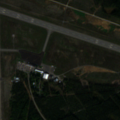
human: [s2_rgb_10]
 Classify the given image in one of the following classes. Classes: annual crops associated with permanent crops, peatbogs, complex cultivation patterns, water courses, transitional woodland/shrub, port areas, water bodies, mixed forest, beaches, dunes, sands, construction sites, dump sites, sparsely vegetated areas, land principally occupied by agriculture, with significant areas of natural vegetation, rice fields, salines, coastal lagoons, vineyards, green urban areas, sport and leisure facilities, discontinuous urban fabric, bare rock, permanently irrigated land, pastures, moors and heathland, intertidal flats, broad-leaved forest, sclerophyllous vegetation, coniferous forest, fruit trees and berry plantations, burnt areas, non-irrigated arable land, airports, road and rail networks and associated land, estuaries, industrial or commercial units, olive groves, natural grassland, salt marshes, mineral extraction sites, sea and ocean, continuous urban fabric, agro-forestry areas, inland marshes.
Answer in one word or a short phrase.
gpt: airports, coniferous forest, transitional woodland/shrub